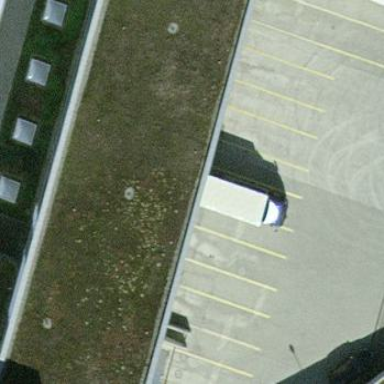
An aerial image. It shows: Commercial building.